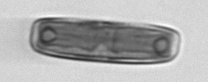
Label: Ephemera